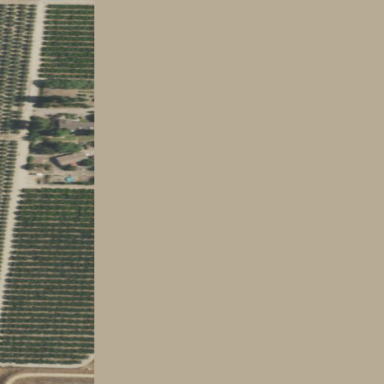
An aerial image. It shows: Orchard.